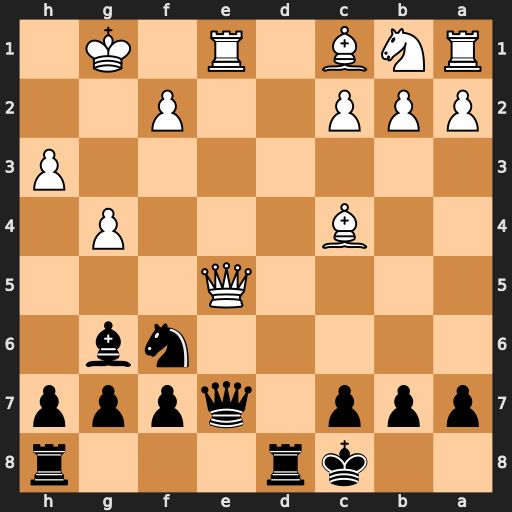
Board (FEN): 2kr3r/ppp1qppp/5nb1/4Q3/2B3P1/7P/PPP2P2/RNB1R1K1
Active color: b
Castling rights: -
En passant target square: -
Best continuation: Qxe5 Rxe5 Rd1+ Kh2 Rxc1